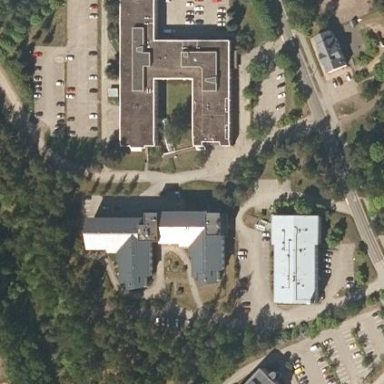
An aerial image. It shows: Hospital building with flat roof.